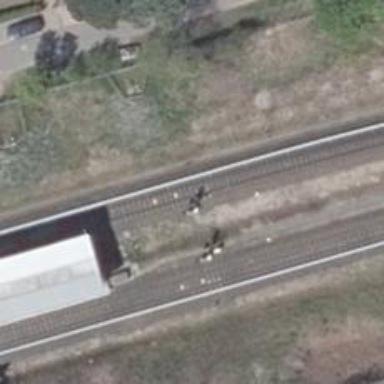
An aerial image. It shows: Railway signal.